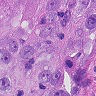
Metastatic tissue present: yes